Field crop: tomato
Growth stage: 1
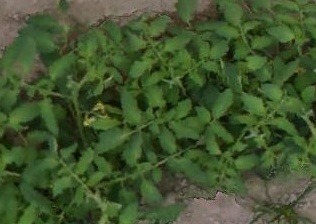
Species: tomato